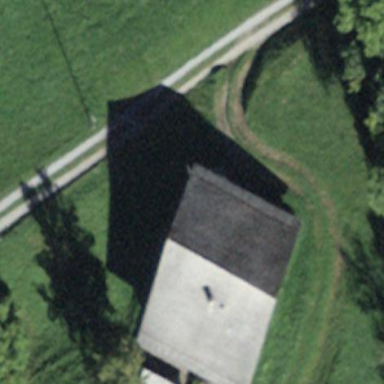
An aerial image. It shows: Rural barn.